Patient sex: M
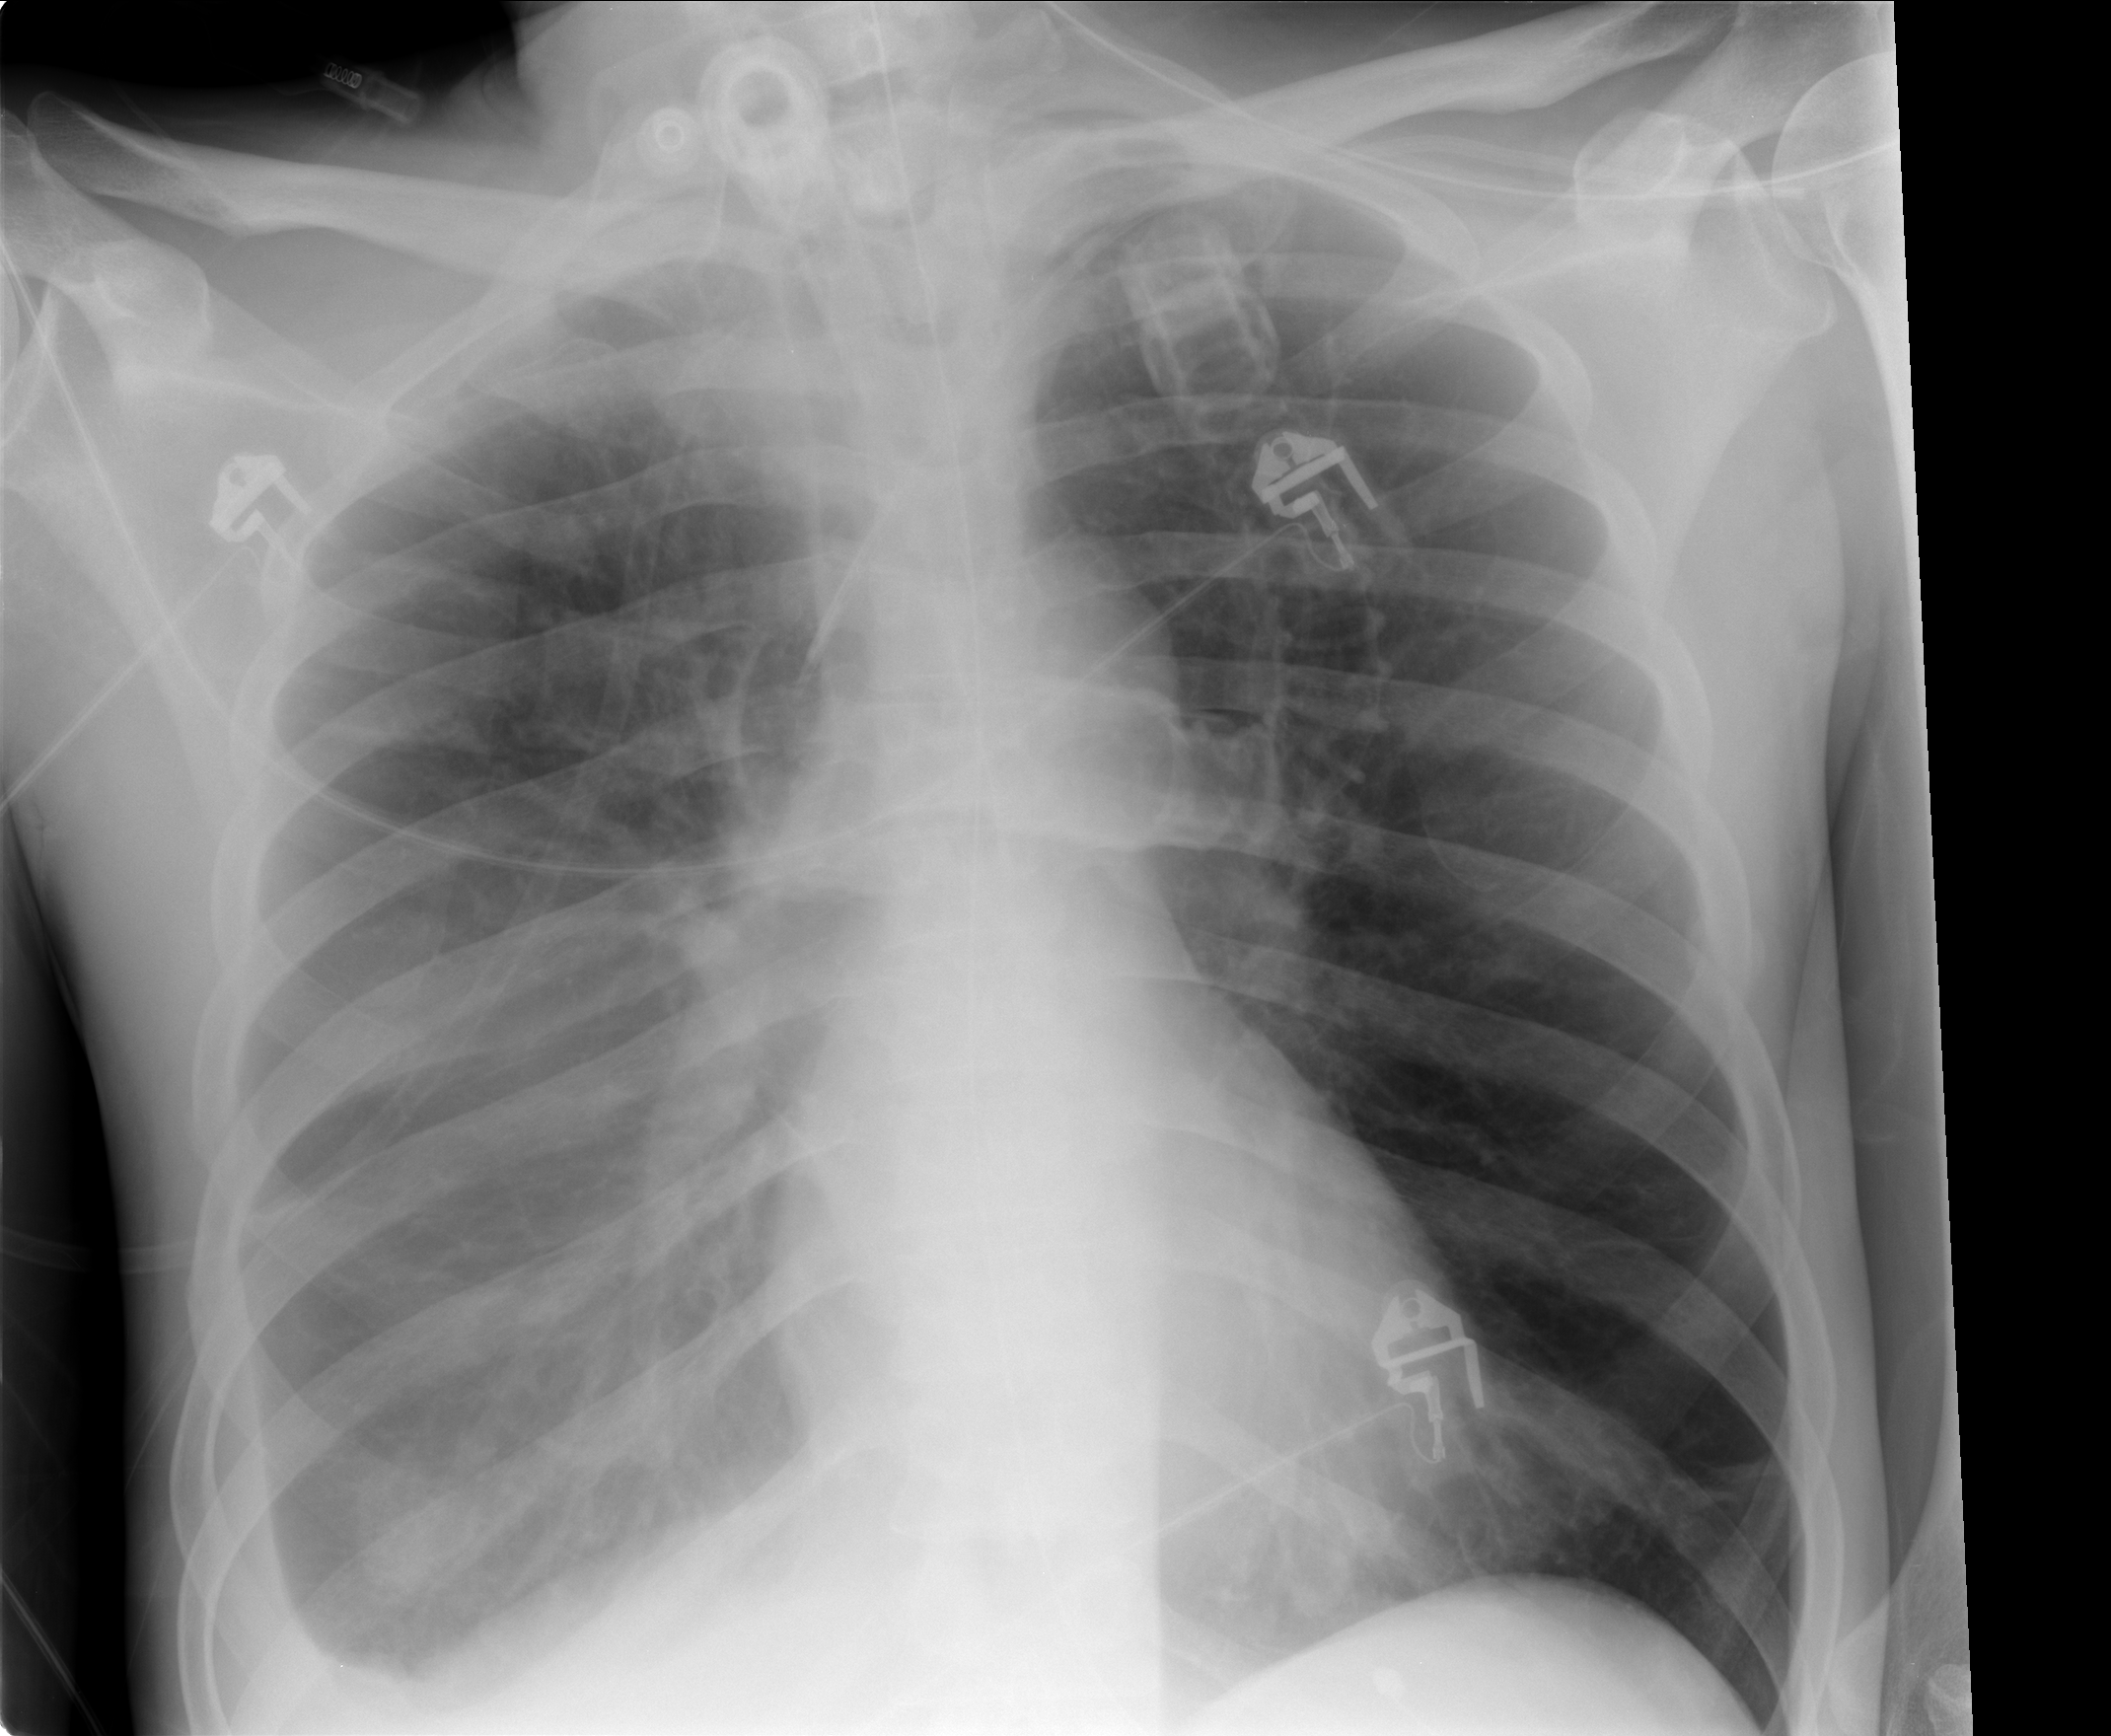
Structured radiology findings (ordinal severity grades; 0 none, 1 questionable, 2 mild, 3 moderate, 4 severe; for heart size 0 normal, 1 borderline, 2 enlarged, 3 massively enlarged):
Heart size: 0
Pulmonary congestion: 2
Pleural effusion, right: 3
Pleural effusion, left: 0
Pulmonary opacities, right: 0
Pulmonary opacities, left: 0
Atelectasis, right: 2
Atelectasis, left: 0